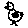
Label: bird